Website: macys
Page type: payment
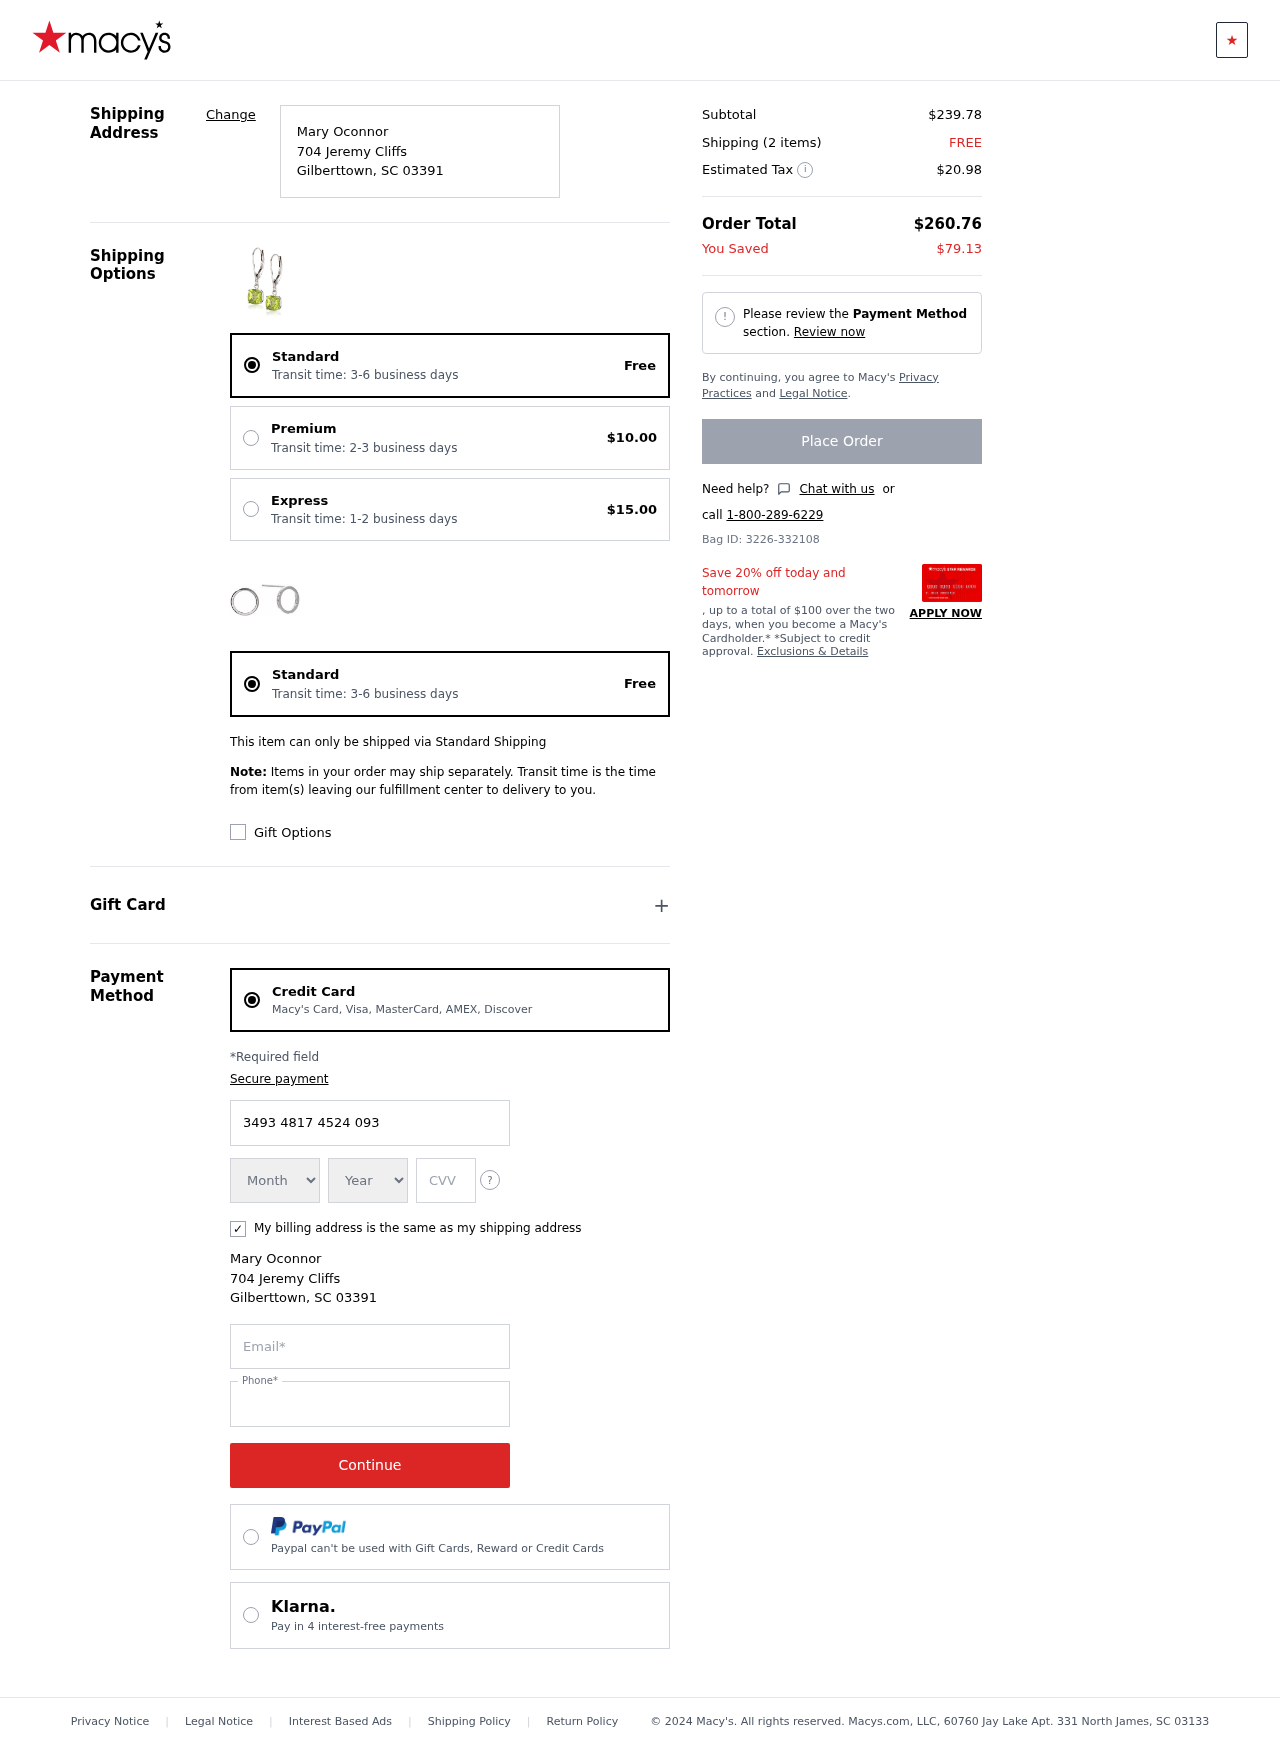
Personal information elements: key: PII_CARD_CVV
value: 4331
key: PII_CARD_EXPIRY_MONTH
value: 01
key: PII_CARD_EXPIRY_YEAR
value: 29
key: PII_CARD_NUMBER
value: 3493 4817 4524 093
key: PII_CITY
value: Gilberttown
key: PII_EMAIL
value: mary.oconnor@gmail.com
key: PII_FULLNAME
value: Mary Oconnor
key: PII_PHONE
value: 2722141813
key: PII_POSTCODE
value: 03391
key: PII_STATE_ABBR
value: SC
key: PII_STREET
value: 704 Jeremy Cliffs
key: PII_FULLNAME2
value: Mary Oconnor
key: PII_CITY2
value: Gilberttown
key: PII_STATE_ABBR2
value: SC
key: PII_POSTCODE_FULL
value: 03391
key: PII_POSTCODE_NUMERIC
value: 3391
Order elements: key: ORDER_DELIVERY_DATE
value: Transit time: 3-6 business days
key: ORDER_SHIPPING_STANDARD
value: Free
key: ORDER_SHIPPING_PREMIUM
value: $10.00
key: ORDER_SHIPPING_EXPRESS
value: $15.00
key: ORDER_DELIVERY_DATE2
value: Transit time: 3-6 business days
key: ORDER_SHIPPING_STANDARD2
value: Free
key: ORDER_SUBTOTAL
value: $239.78
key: ORDER_NUM_ITEMS
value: Shipping (2 items)
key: ORDER_SHIPPING_COST
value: FREE
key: ORDER_TAX
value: $20.98
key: ORDER_TOTAL
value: $260.76
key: ORDER_SAVINGS
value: $79.13
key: ORDER_ID
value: Bag ID: 3226-332108